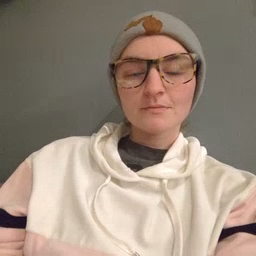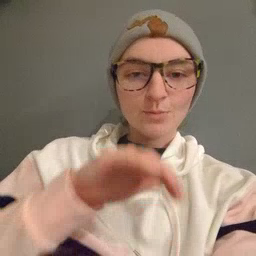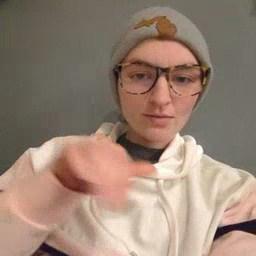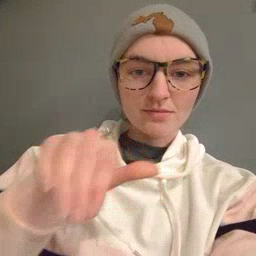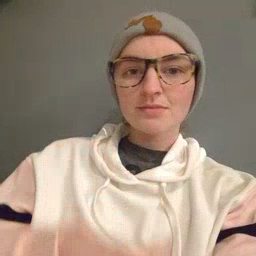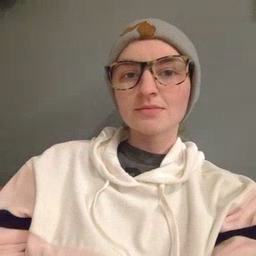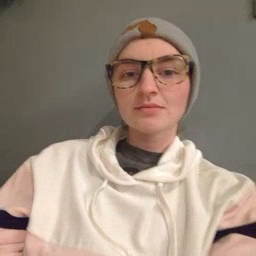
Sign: pool